Question: Upper table on the picture is my current table and I intend to change it to the lower one

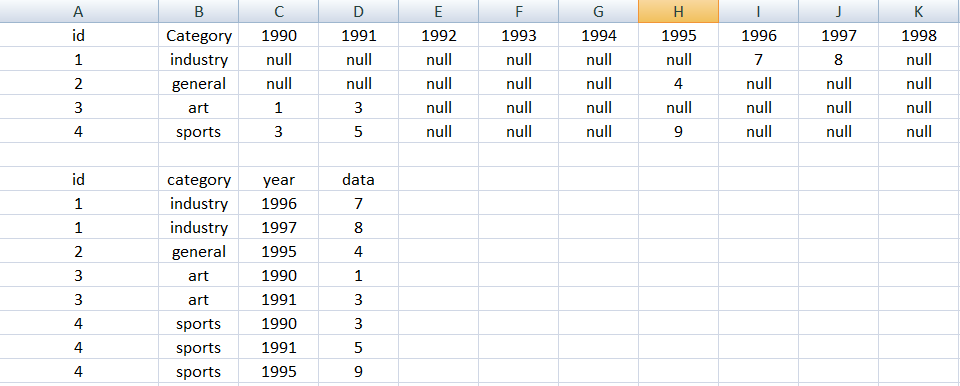
Answer: In MySQL, you can unpivot with 'union all':
'''
(select id, category, 1990 year, '1990' data from mytable where '1990' is not null)
union all
(select id, category, 1991, '1991' from mytable where '1991' is not null)
union all
(select id, category, 1992, '1992' from mytable where '1992' is not null)
union all
(...)
order by id, category, year
'''